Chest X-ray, PA view. Patient: 50 years old, sex M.
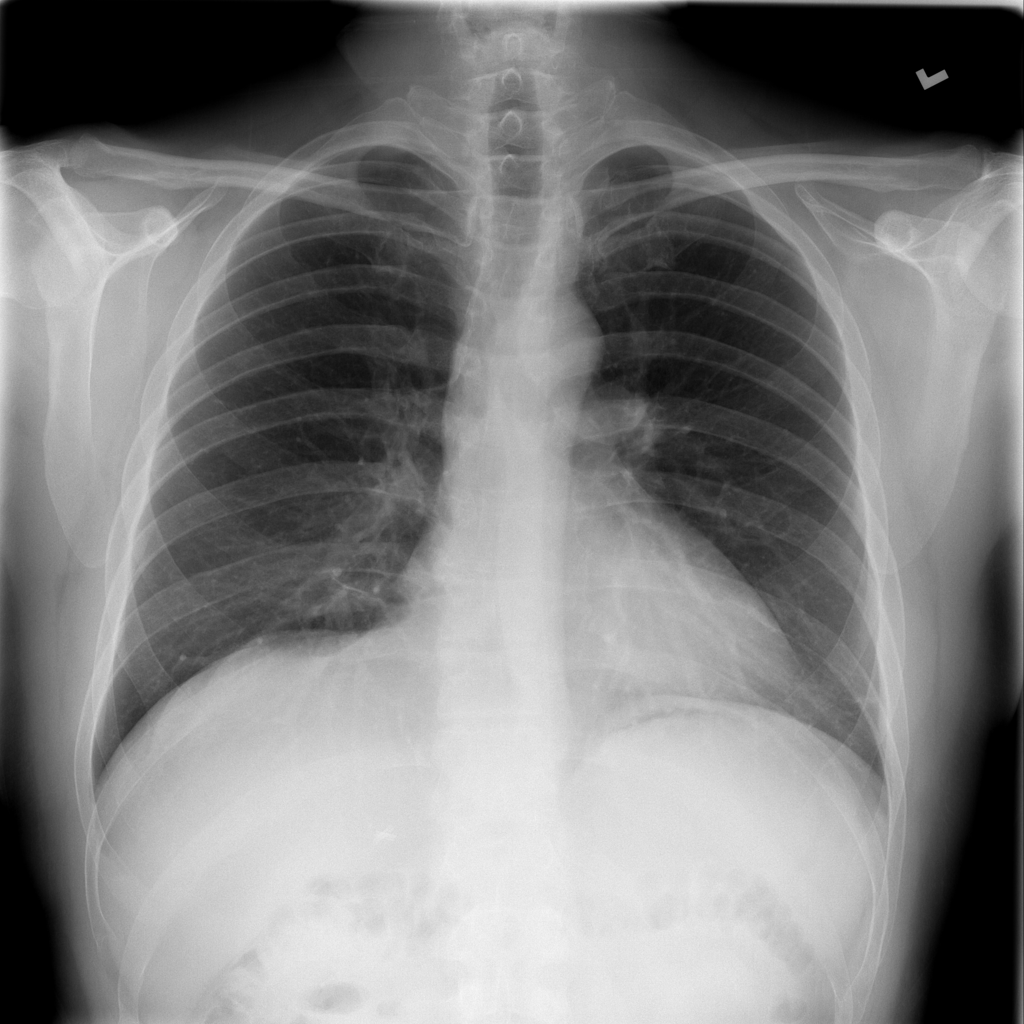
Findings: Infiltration